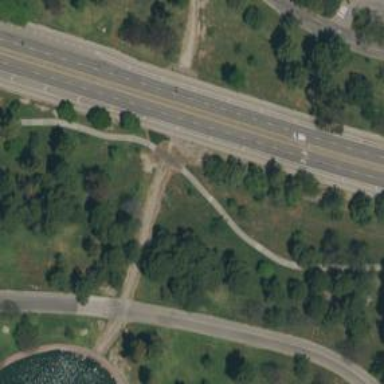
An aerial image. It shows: Bridge over cycleway.